Field crop: maize
Growth stage: 2
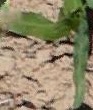
Species: maize